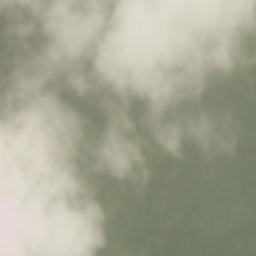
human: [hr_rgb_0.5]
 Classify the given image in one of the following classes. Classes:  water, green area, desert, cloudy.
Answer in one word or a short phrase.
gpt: cloudy